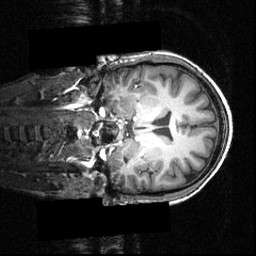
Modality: T1w
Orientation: coronal
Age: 28
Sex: male
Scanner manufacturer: siemens
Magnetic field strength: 3.951 T
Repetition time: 1.5 s
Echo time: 0.00335 s